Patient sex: F
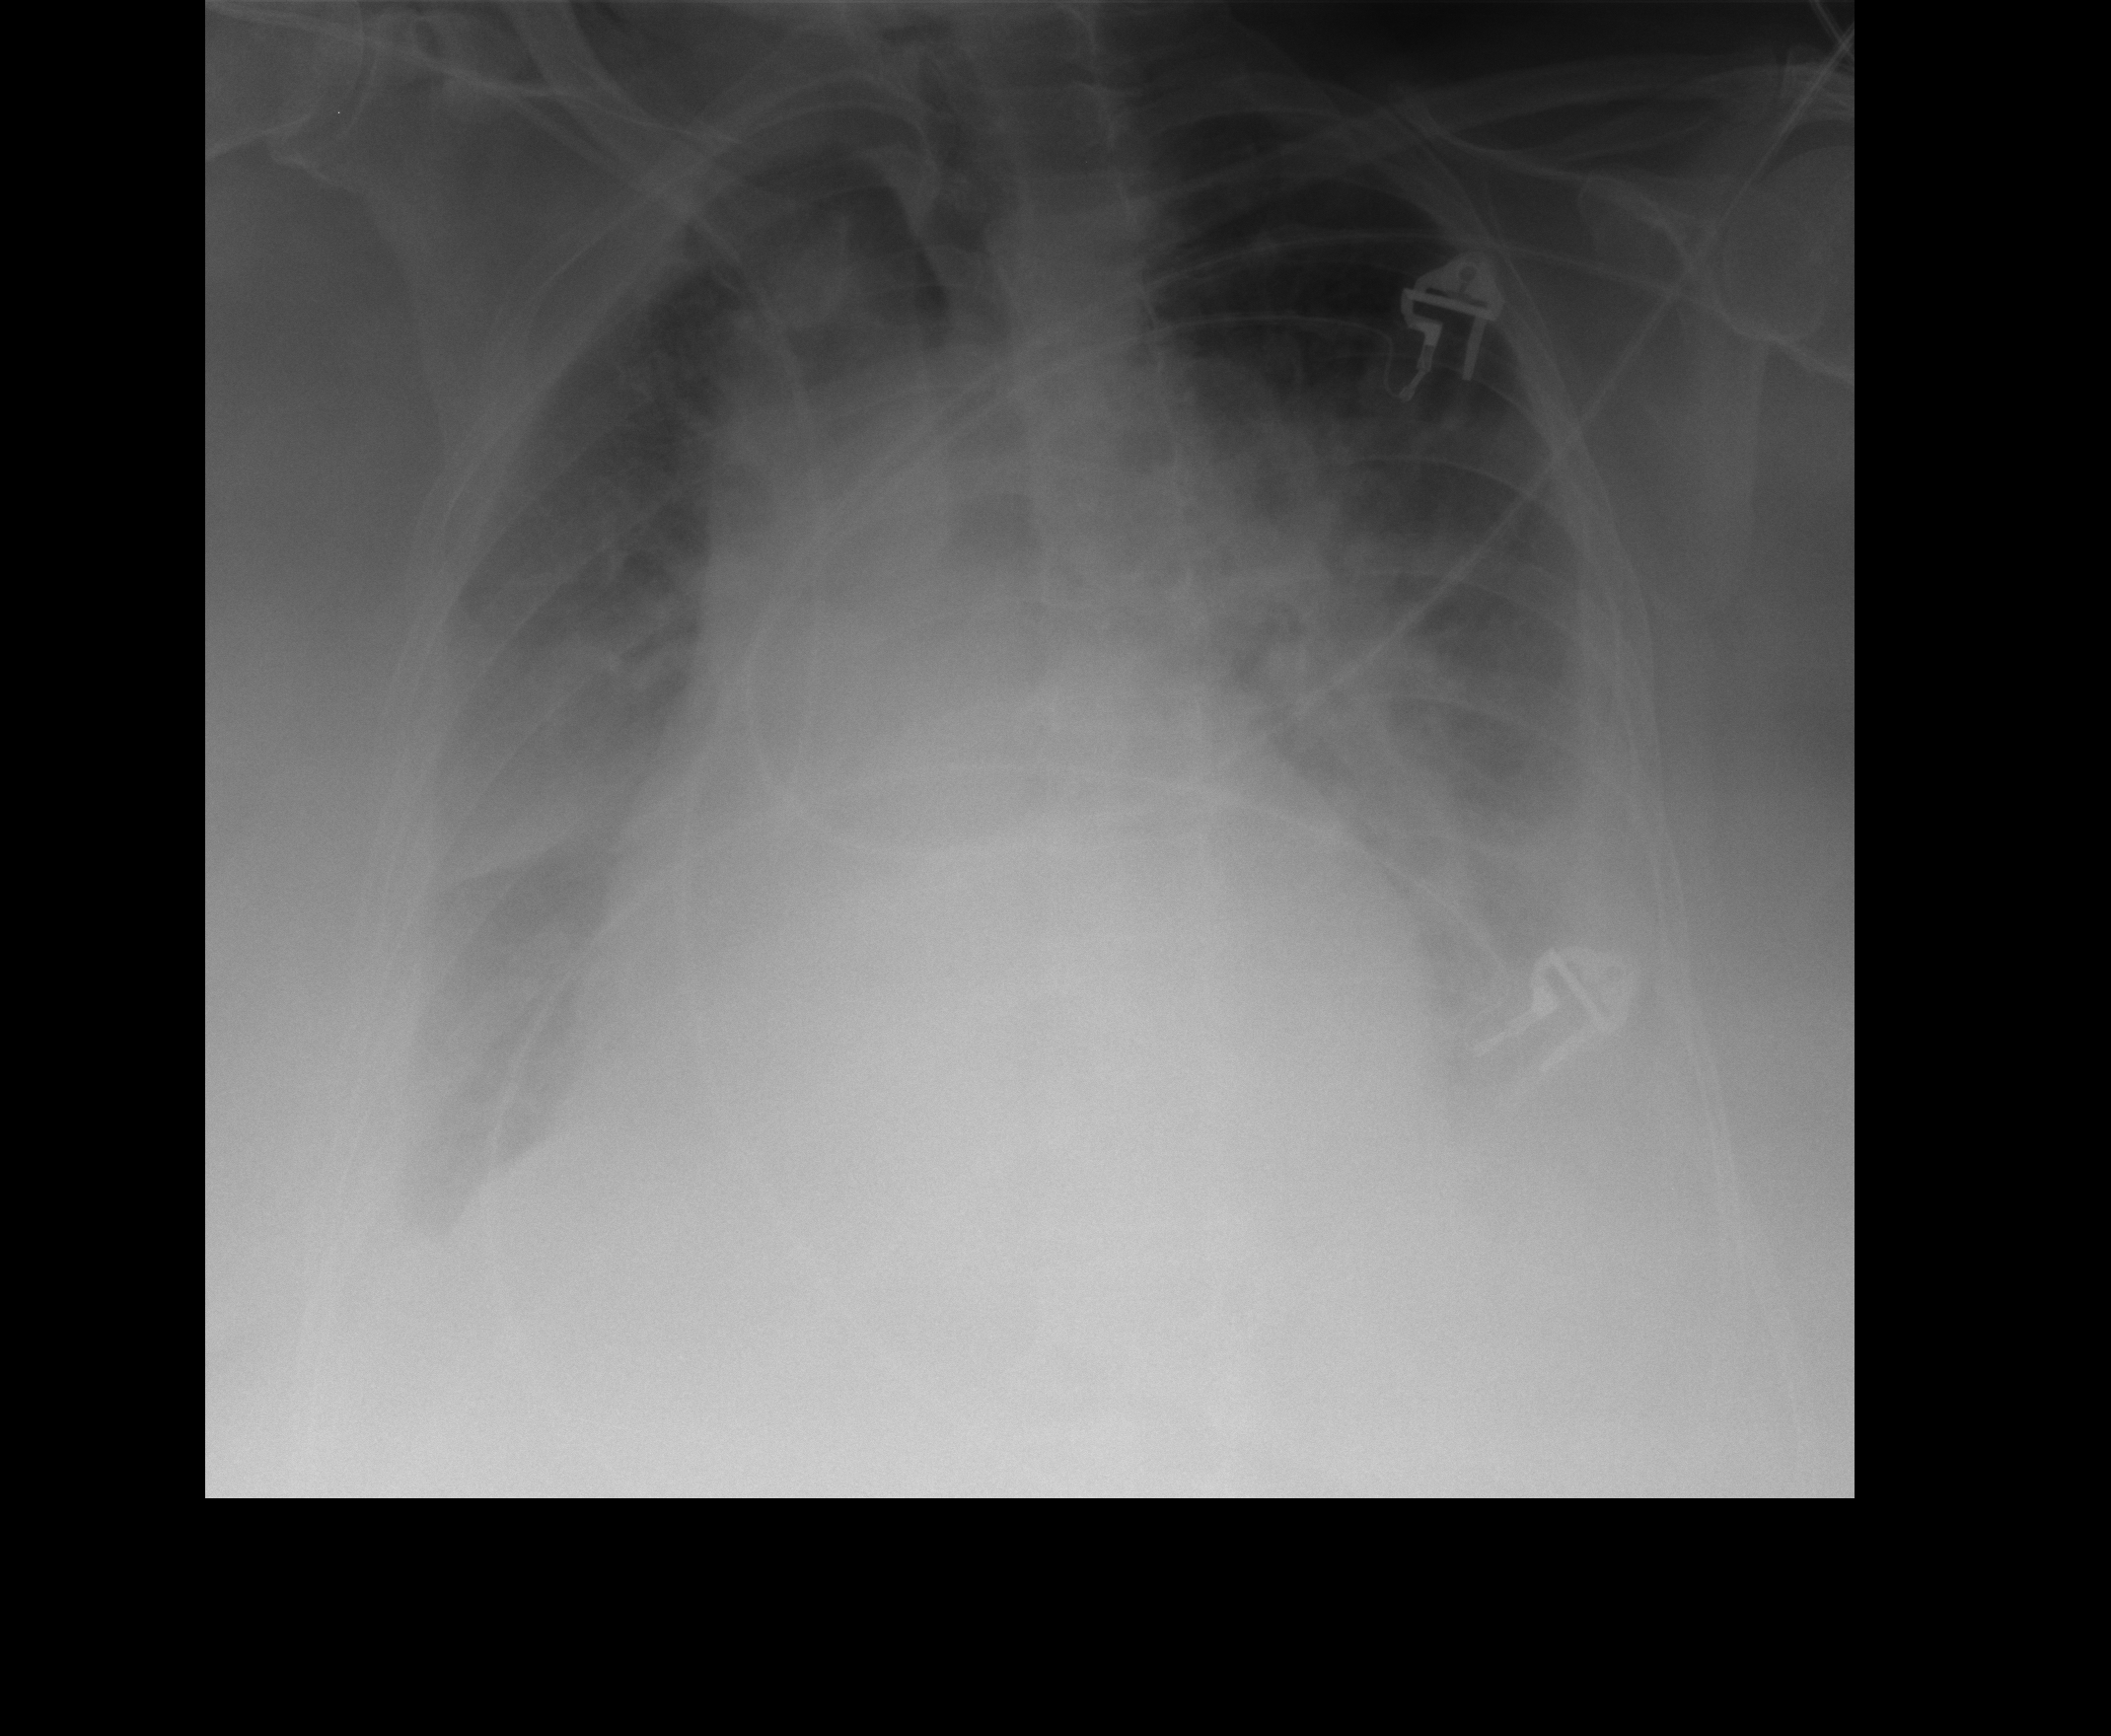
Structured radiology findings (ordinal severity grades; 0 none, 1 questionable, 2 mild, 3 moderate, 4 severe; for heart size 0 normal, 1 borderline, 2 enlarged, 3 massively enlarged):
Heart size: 2
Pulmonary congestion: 2
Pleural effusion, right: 3
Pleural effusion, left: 2
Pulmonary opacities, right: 0
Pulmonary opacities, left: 0
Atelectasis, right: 2
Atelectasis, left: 2